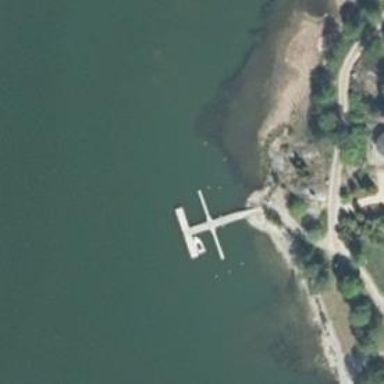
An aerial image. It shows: Man-made pier.